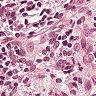
Metastatic tissue present: no